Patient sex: F
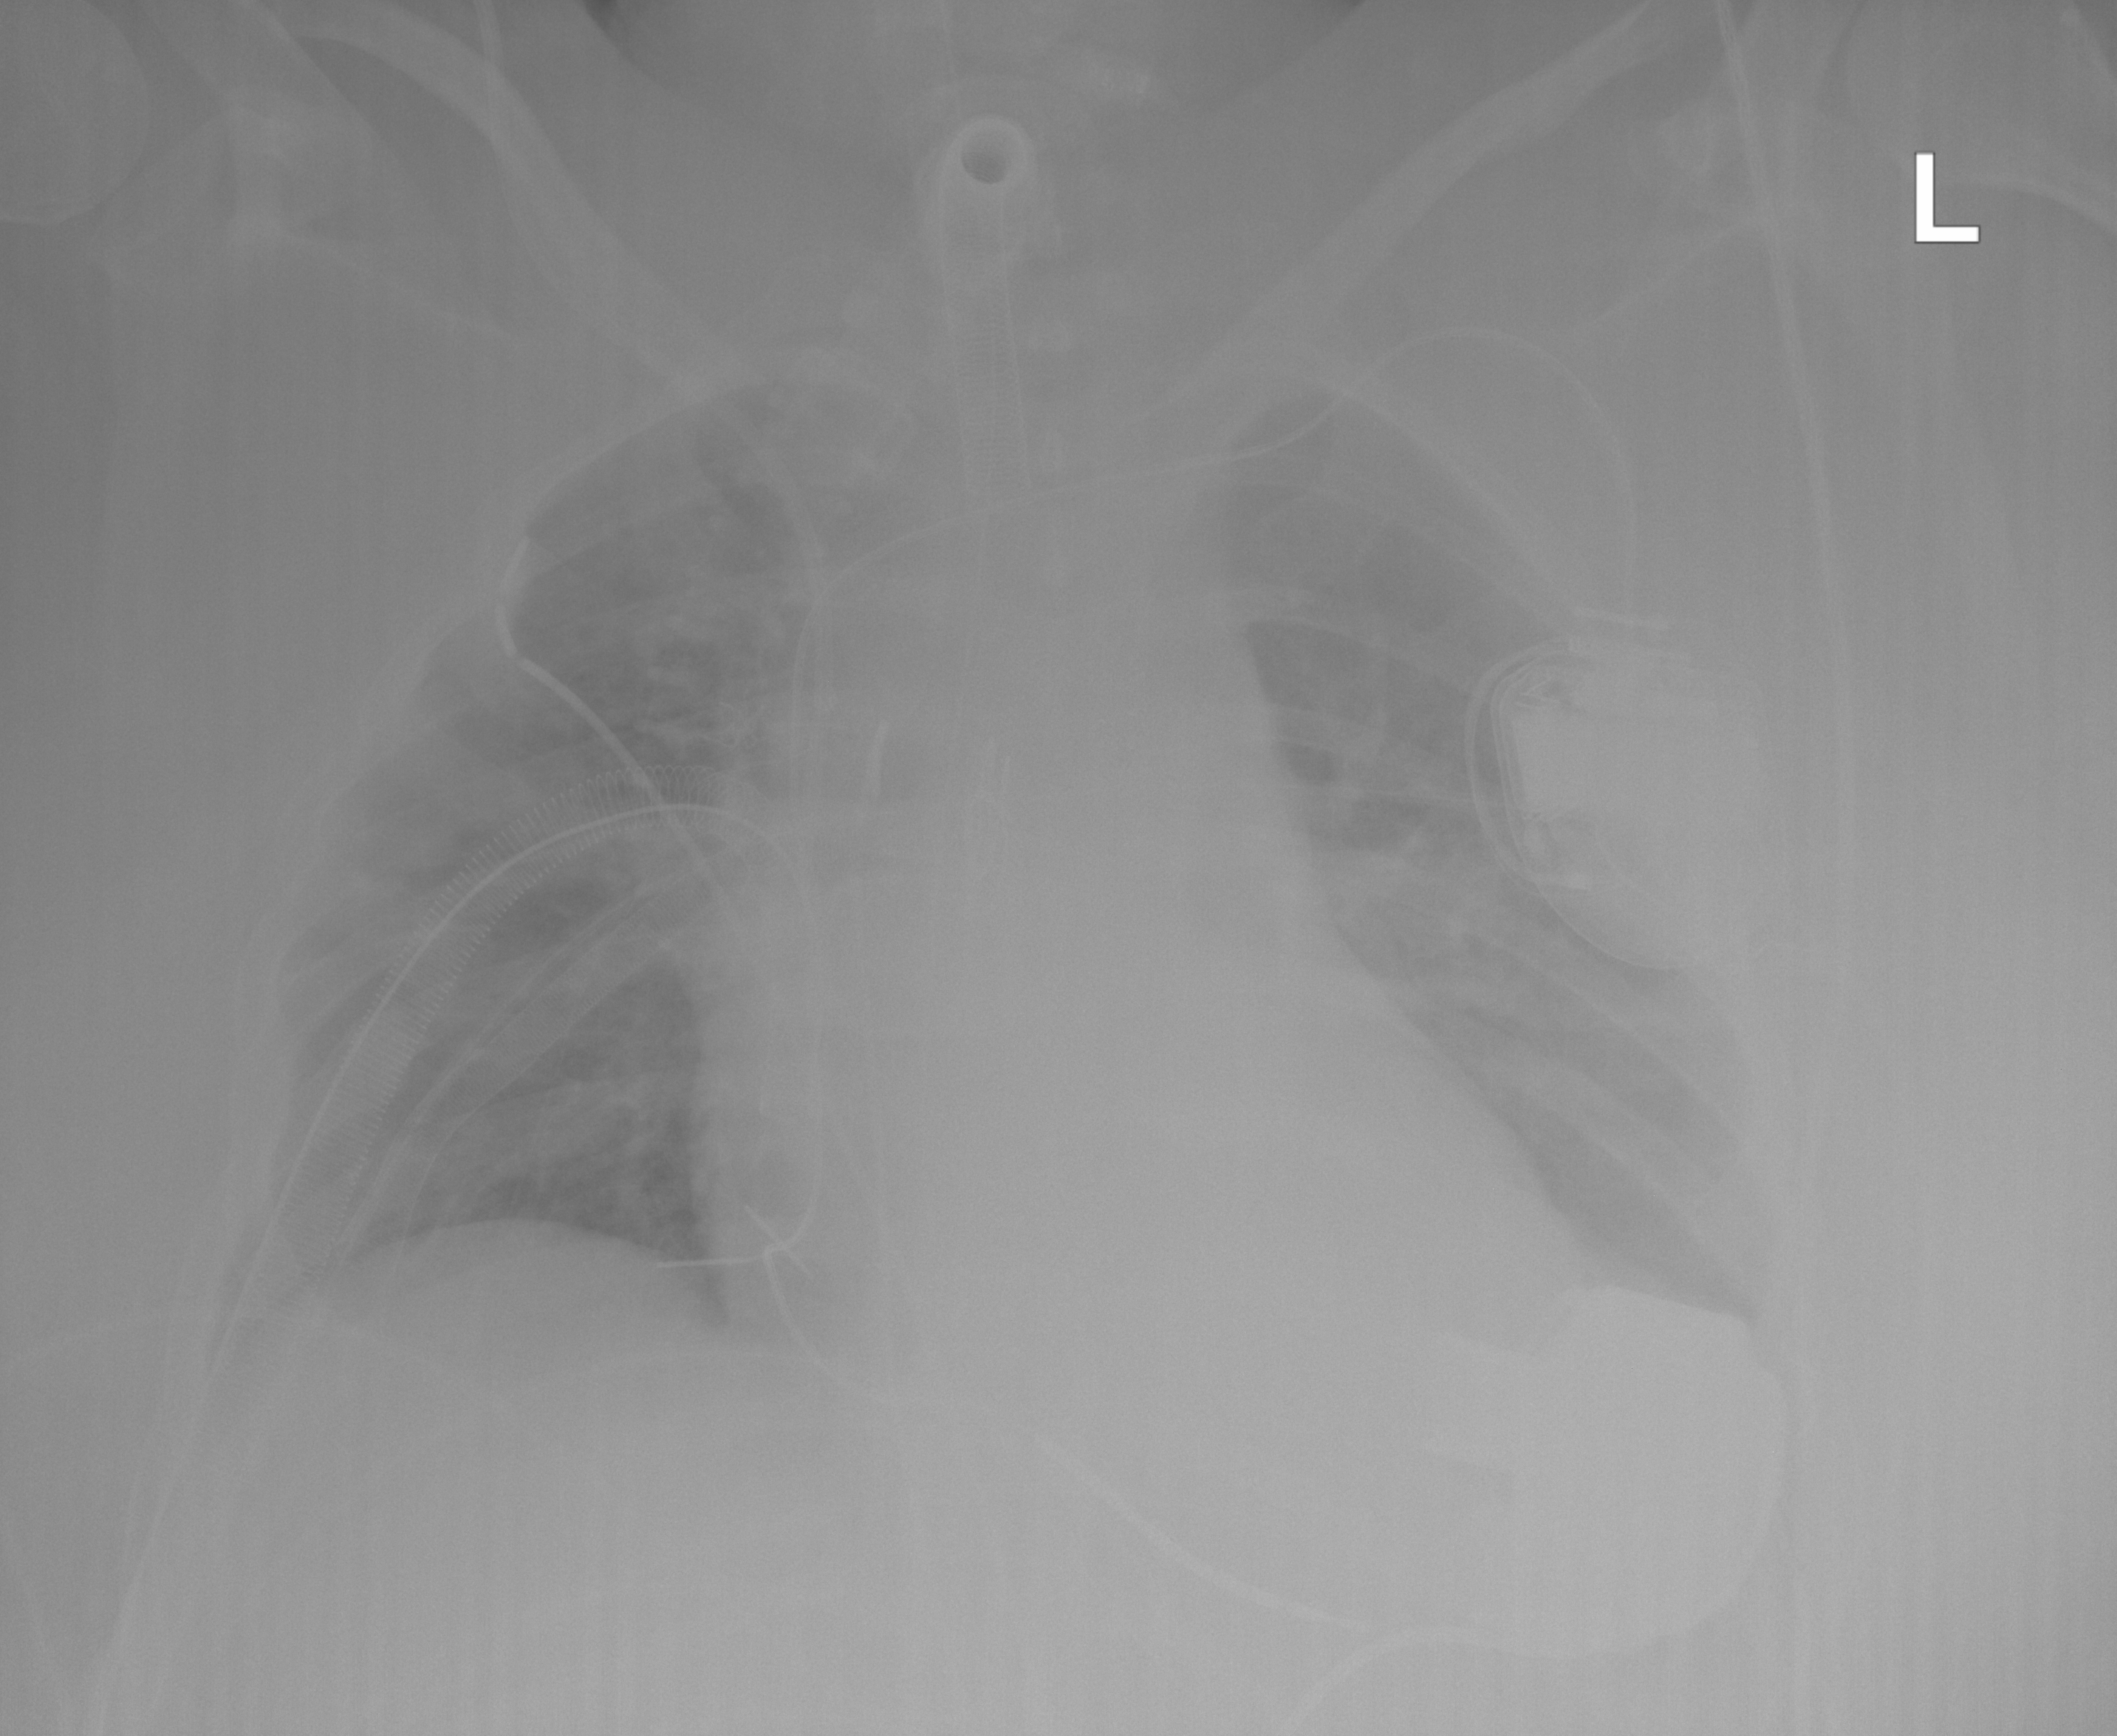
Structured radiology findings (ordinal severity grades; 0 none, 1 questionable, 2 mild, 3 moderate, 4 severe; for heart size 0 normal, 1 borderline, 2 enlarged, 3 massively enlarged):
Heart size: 2
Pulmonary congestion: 2
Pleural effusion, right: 1
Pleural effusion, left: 1
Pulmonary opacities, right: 1
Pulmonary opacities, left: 1
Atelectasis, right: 1
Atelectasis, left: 1